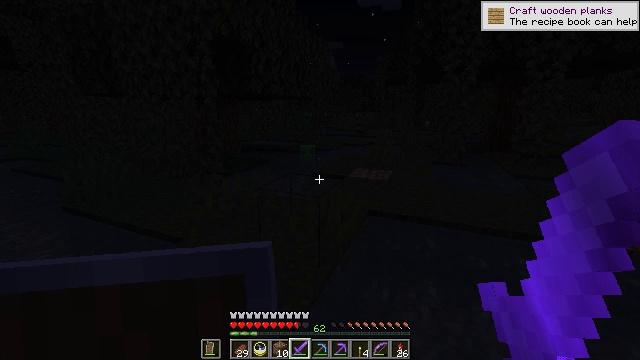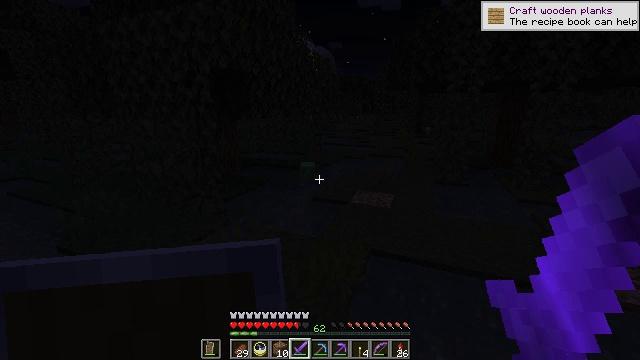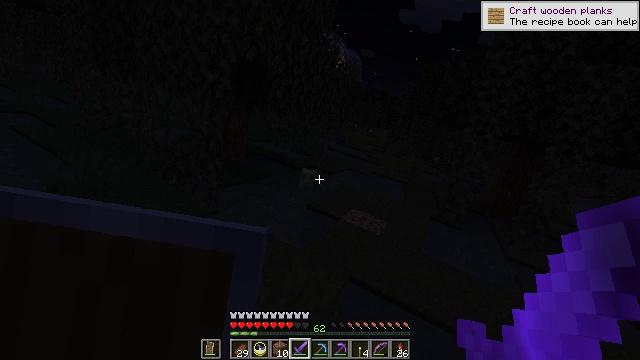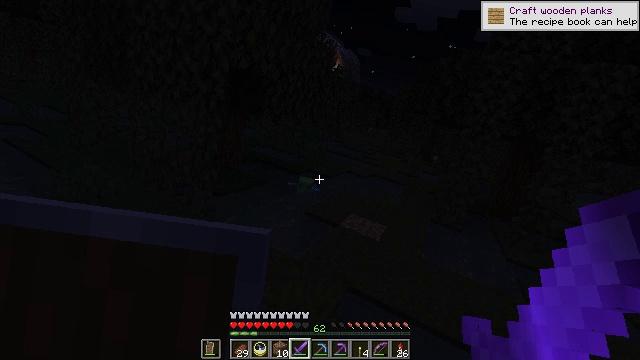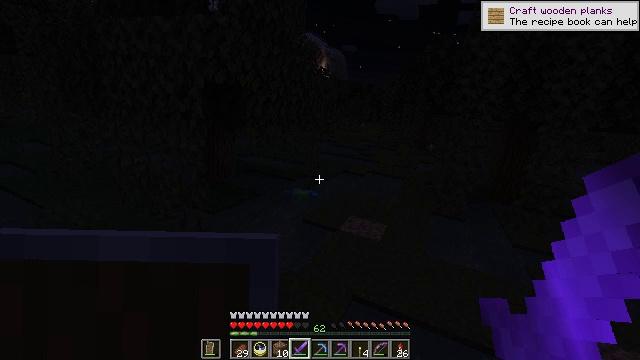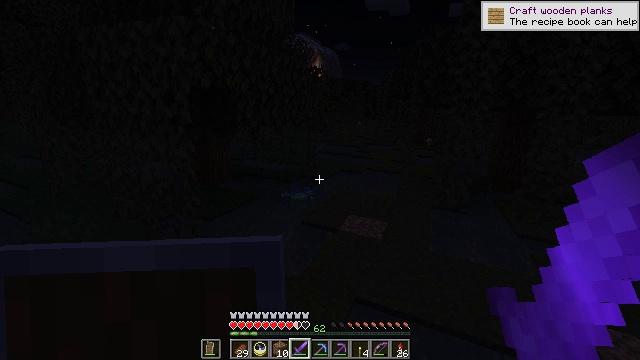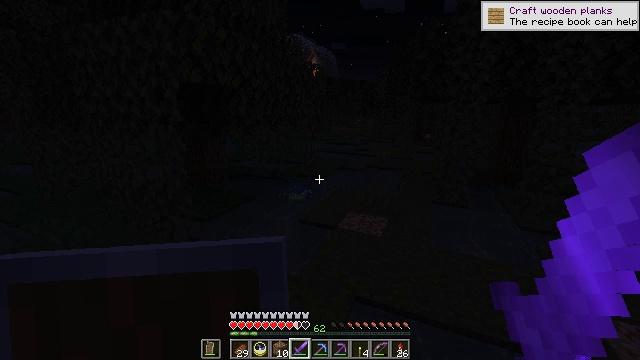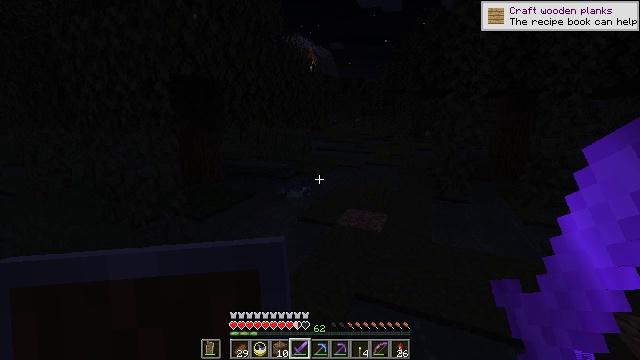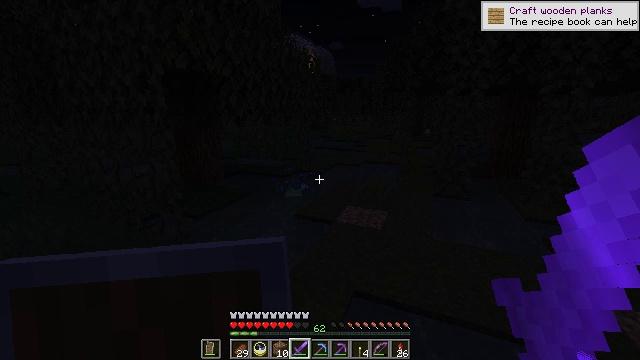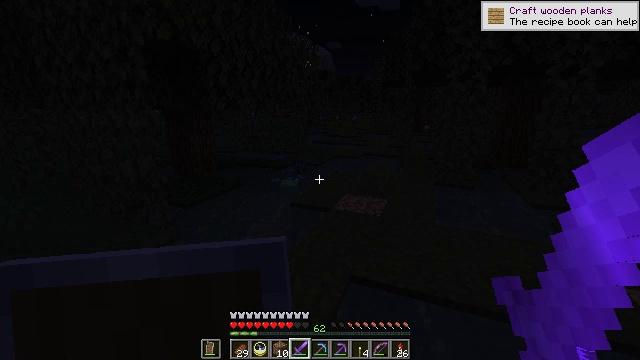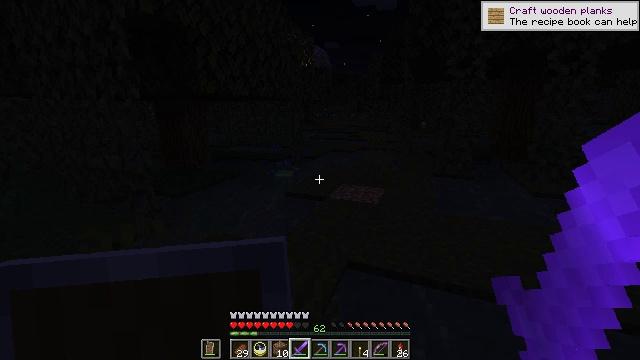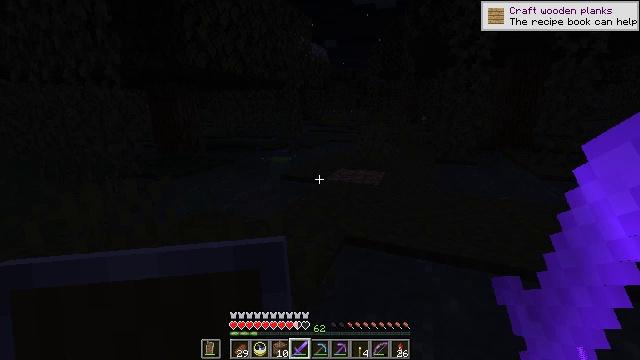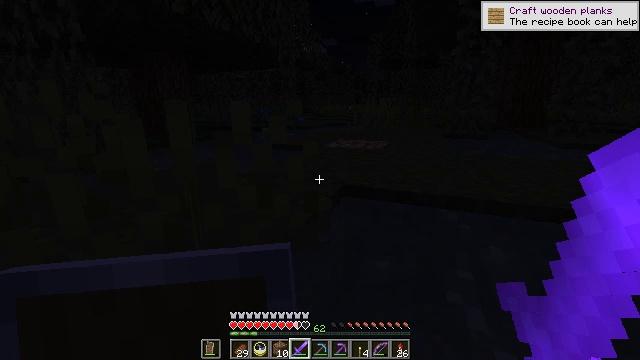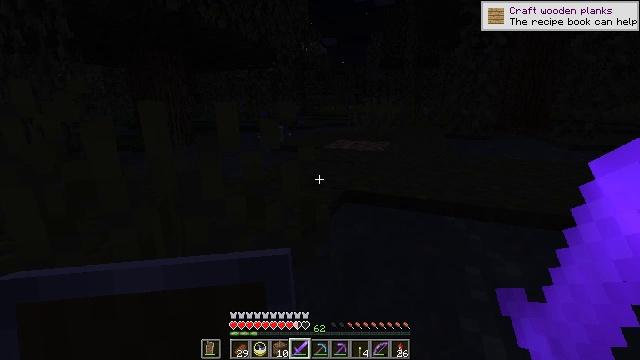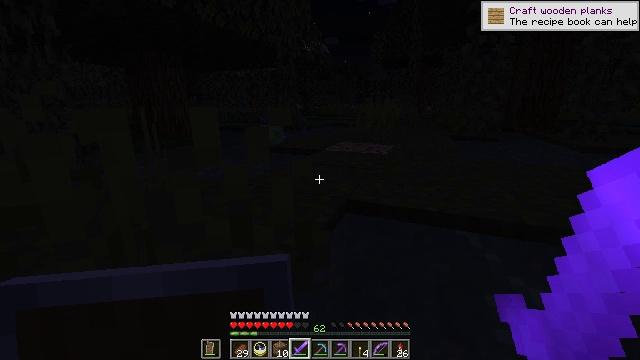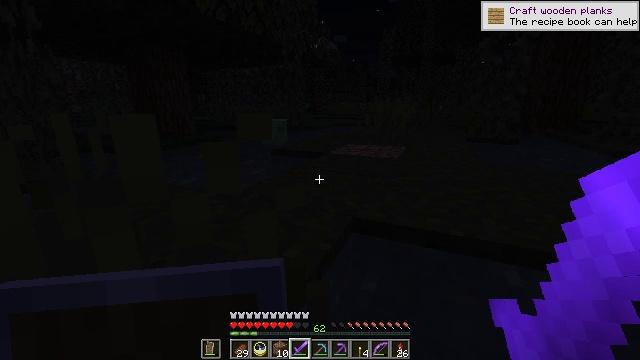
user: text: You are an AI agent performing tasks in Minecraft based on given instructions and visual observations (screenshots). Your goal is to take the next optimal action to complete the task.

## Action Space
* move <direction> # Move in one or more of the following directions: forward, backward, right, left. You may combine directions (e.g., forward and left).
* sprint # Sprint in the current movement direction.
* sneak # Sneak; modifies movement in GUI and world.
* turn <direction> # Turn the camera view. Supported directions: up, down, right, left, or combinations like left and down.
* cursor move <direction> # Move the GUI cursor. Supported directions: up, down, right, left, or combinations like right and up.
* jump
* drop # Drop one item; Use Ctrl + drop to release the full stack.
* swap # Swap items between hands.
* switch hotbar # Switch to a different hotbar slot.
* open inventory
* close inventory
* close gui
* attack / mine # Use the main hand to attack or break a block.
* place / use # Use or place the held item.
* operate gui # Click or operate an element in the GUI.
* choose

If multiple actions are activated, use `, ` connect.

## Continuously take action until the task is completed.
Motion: motion action
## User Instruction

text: Gather seagrass near the seafloor.
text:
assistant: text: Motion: move forward, jump
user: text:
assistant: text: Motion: move forward, jump
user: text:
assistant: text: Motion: move forward, jump
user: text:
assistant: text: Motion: move forward, jump
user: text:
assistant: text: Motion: move forward
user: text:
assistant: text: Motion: move forward
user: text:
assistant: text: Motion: move forward
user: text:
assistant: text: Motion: move forward
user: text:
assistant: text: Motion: move forward
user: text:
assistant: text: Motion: move forward
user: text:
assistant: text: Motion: move forward
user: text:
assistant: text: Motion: move forward
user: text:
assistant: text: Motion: move forward
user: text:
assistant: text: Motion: move forward
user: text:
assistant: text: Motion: move forward, turn left
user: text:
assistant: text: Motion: move forward
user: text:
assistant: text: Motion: move forward
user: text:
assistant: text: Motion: move forward, jump
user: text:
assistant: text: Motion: move forward, jump
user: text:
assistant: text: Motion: move forward, turn left, jump
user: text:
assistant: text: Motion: move forward, turn left, jump
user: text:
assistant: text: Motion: move forward, turn left, jump
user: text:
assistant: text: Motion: move forward, turn left, jump
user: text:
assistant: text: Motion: move forward, jump
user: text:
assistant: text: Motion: move forward, turn left, jump
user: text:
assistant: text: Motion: move forward, turn left and down, jump
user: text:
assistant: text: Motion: move forward, turn left and down
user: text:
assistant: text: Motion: move forward, turn left and down
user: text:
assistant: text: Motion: move forward, turn left
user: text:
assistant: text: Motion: move forward